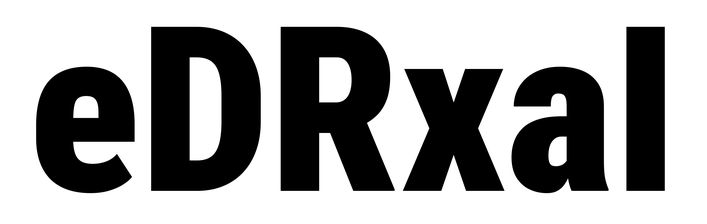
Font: Roboto_Condensed_Black